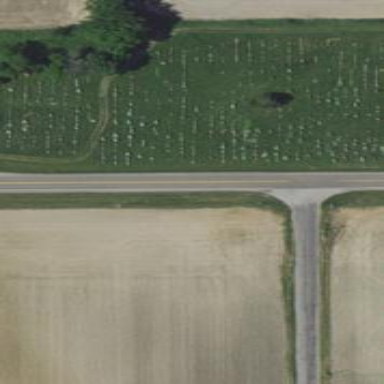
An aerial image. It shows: Grave yard.